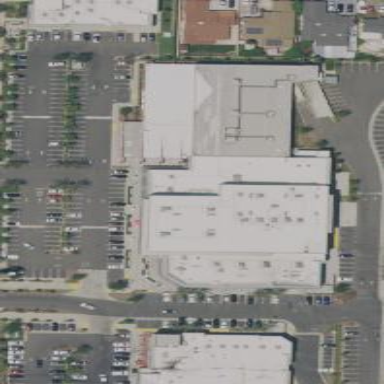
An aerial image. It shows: Retail building.